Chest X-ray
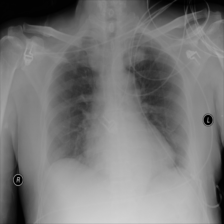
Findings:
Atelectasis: negative
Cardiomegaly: negative
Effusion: negative
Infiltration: negative
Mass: negative
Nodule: negative
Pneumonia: negative
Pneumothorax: negative
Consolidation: negative
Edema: negative
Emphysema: negative
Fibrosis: negative
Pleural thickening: negative
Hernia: negative